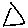
Label: triangle